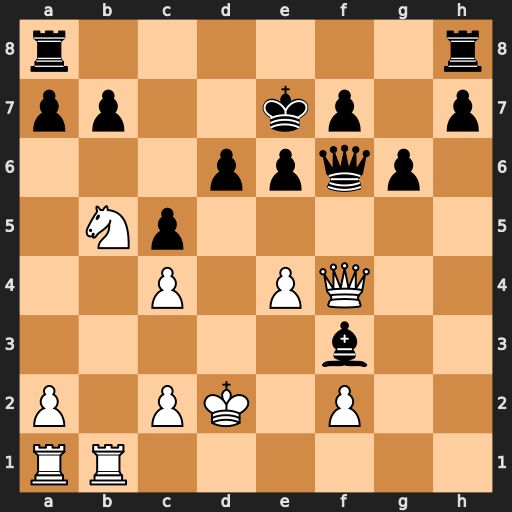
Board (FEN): r6r/pp2kp1p/3ppqp1/1Np5/2P1PQ2/5b2/P1PK1P2/RR6
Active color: w
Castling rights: -
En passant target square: -
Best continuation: Qxd6+ Ke8 Nc7#